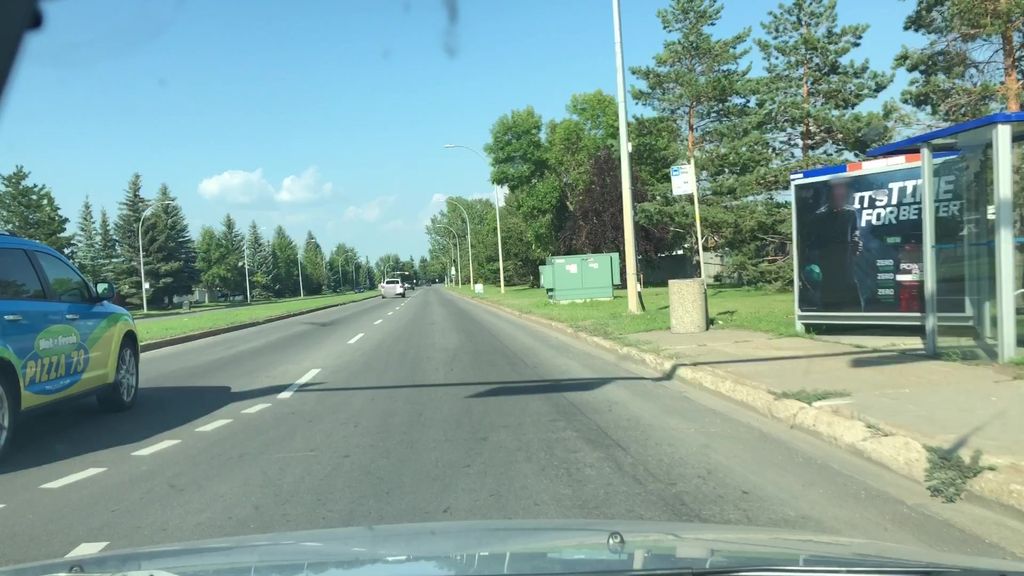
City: edmonton